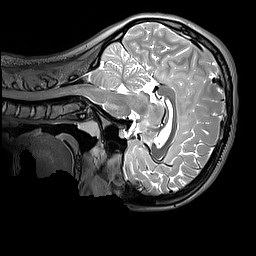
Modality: T2w
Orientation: sagittal
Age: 12
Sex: female
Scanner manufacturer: siemens
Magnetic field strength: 3 T
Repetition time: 3.2 s
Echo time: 0.408 s